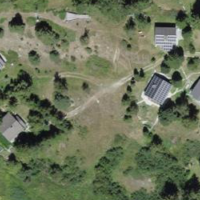
EUNIS habitat code: 55
Species observed at this site:
Chamaenerion angustifolium
Sorbus aucuparia